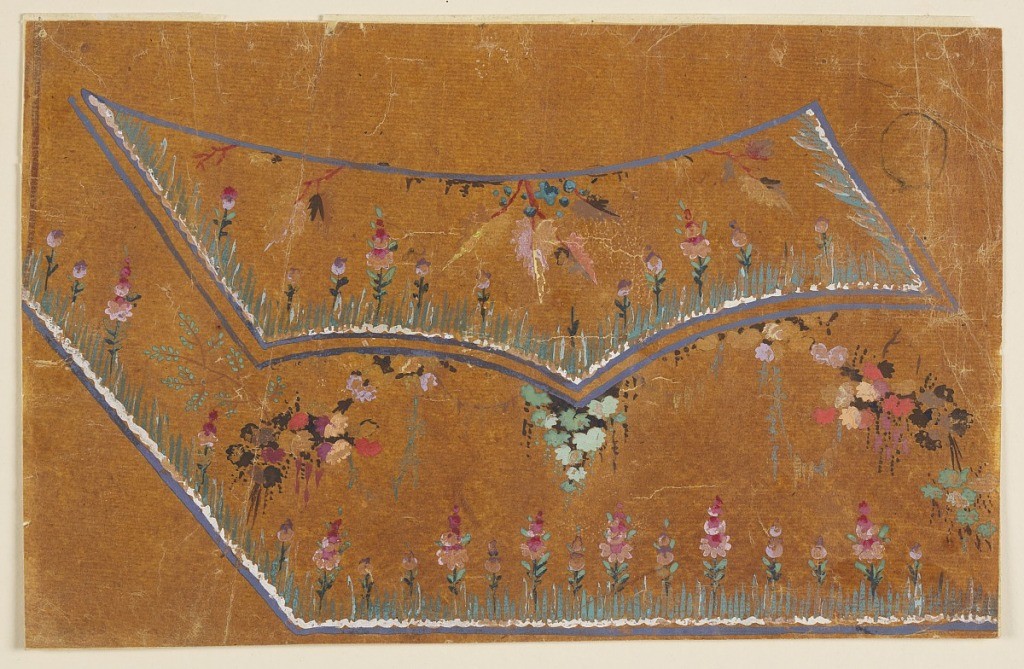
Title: Design for the Embroidery of the Left Bottom Corner of a Man's Waistcoat of the "Fabrique de St. Ruf"
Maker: Fabrique de Saint Ruf, Lyon, France
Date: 1785–1790
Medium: Brush and gouache on glazed tracing paper
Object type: Drawing
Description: Leaf and flower plants grow from the lateral and bottom edges of the flap of the pocket and from the edges of the waistcoat.  Boughs hang downwards from the top edge of the flap, festoons and floral motifs form the bottom edge of the pocket.